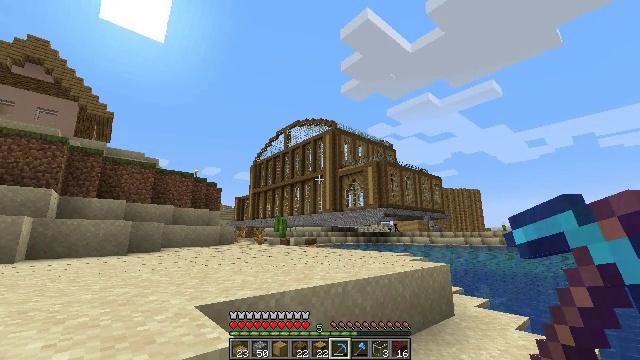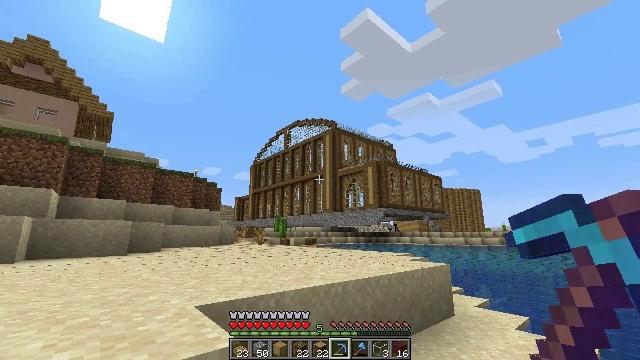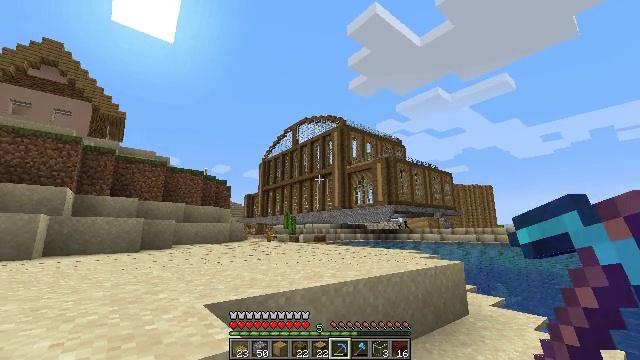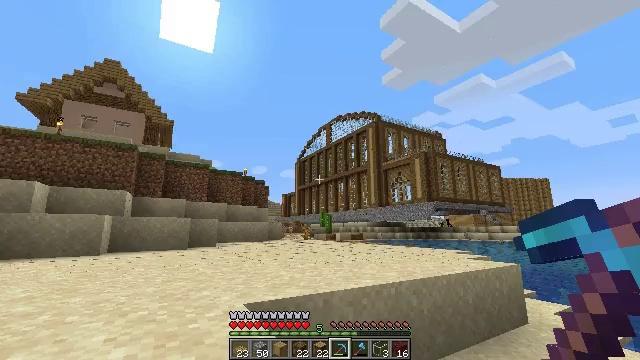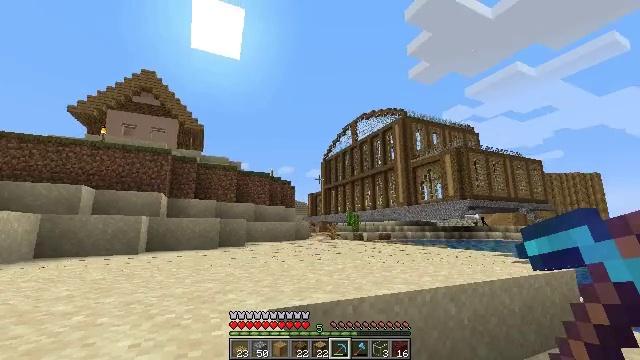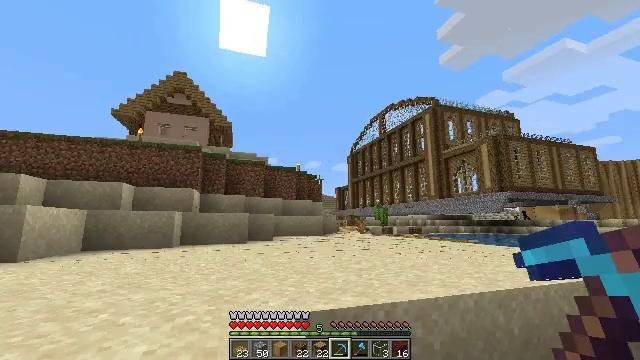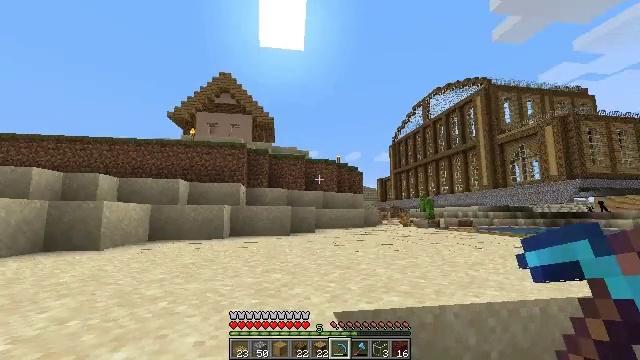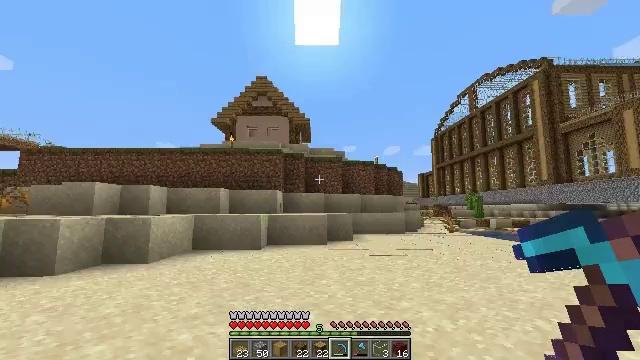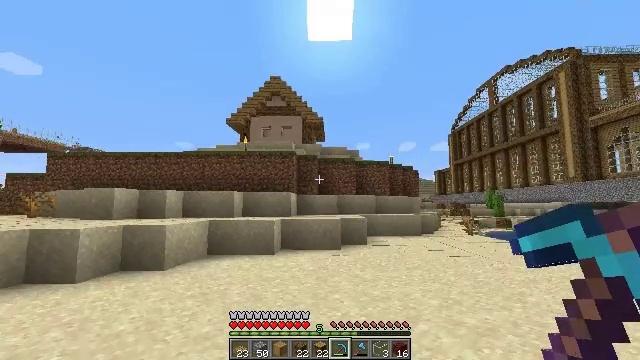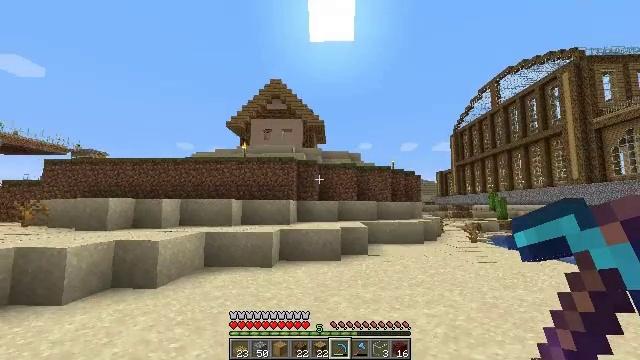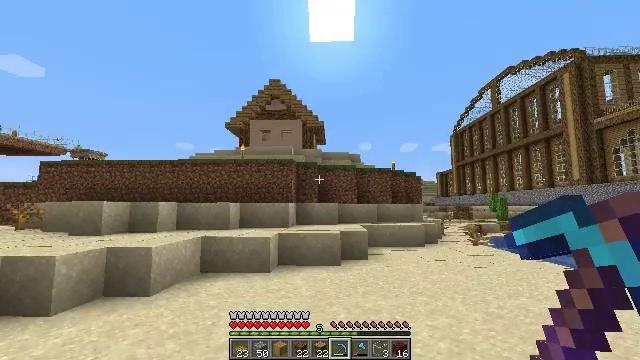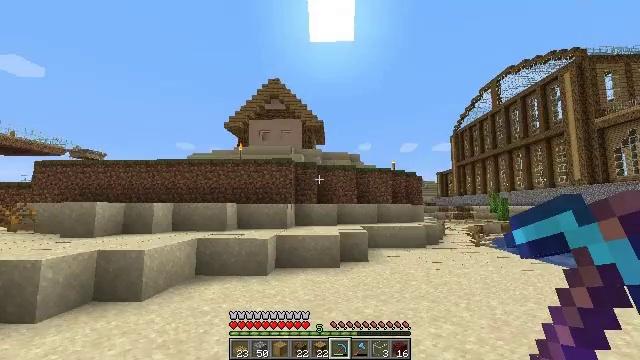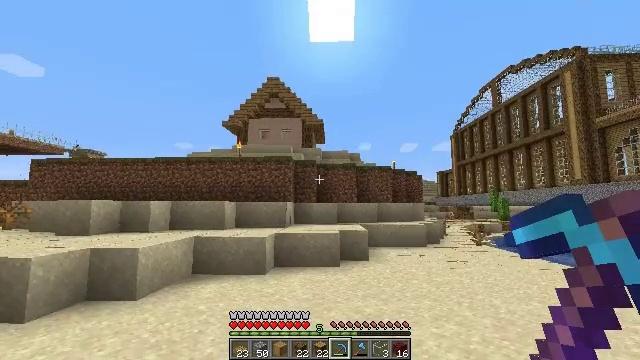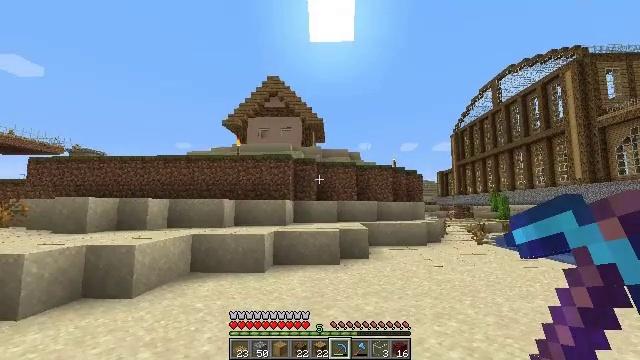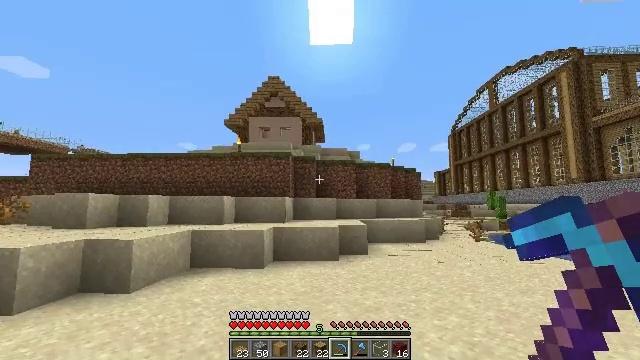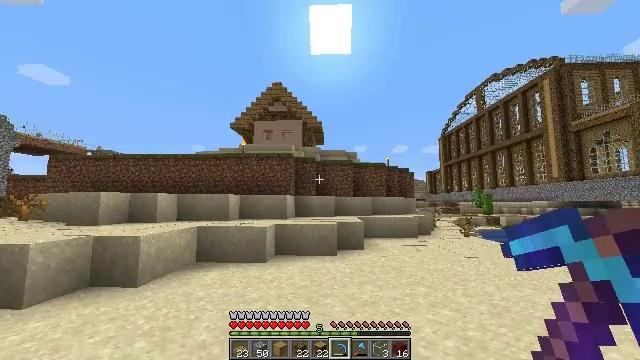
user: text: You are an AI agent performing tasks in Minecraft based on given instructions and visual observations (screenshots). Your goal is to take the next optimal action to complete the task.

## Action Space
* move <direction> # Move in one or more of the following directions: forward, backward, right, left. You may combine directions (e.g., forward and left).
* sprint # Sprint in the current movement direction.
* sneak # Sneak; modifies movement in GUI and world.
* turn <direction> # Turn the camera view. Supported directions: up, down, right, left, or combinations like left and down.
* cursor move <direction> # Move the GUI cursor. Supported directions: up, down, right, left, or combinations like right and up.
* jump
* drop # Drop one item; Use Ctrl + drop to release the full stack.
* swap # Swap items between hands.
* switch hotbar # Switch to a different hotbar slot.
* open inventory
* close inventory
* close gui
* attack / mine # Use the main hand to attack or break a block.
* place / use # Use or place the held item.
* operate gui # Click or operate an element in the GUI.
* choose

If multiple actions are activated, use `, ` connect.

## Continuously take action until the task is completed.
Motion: motion action
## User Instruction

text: Break the potato plant to gather potatoes.
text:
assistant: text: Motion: no_op
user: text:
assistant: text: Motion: move forward, turn left
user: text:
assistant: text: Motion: move forward, turn left
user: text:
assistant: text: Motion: move forward, turn left
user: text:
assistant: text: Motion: move forward, turn left and down
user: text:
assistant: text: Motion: move forward, turn left and down, jump
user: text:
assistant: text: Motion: move forward, turn left and down, jump
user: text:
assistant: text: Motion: move forward, turn left, jump
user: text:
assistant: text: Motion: move forward, jump
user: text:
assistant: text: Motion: move forward, jump
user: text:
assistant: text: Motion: move forward, jump
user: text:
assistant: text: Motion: move forward, jump
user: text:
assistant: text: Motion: move forward, sprint, jump
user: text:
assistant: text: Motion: move forward, sprint, jump
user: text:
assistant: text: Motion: move forward, sprint, jump
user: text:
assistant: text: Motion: move forward, sprint, jump
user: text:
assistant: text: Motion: move forward, sprint, jump
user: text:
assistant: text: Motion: move forward, jump
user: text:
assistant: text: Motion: move forward, jump
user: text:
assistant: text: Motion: move forward, turn right and down, jump
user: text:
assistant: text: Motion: move forward, turn right and down, jump
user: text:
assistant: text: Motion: move forward, sprint, turn right and down, jump
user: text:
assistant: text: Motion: move forward, sprint, turn right and down, jump
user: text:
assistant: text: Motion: move forward, sprint, turn right, jump
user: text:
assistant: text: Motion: move forward, sprint, jump
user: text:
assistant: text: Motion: move forward, jump
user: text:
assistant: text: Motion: move forward, jump
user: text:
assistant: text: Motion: move forward, jump
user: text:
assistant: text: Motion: move forward, sprint, jump
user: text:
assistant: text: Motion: move forward, sprint, jump